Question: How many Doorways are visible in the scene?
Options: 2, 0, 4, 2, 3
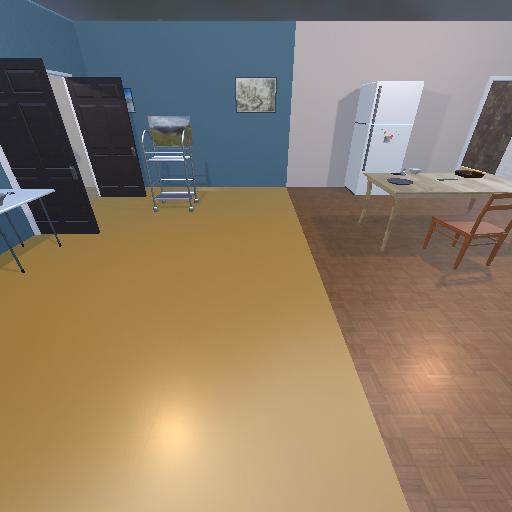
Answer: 2